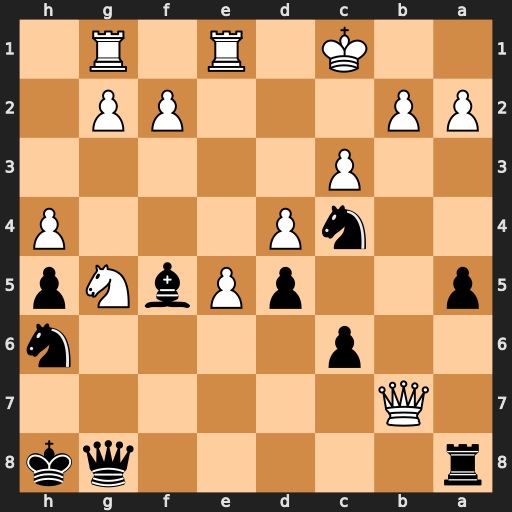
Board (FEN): r5qk/1Q6/2p4n/p2pPbNp/2nP3P/2P5/PP3PP1/2K1R1R1
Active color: b
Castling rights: -
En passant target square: -
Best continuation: Rb8 Qxc6 Rb6 Qxb6 Nxb6